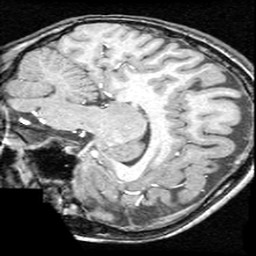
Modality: T1w
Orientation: sagittal
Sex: female
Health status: ill
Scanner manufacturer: ge
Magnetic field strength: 1.5 T
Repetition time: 21 s
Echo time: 0.008 s